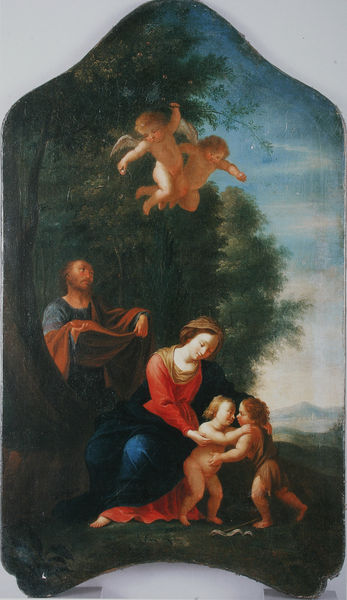
Titel: Ruhe auf der Flucht
Künstler: (Anonym) Deutsch
Standort: Mainz
Institution: Landesmuseum
Schlagwörter: baum, berg, blau, blätter, flügel, gemälde, gruppe, himmel, laub, mann, nackt, schatten, wolken, bäume, fluss, grün, himmerl, landschaft, ocker, see, teich, äste, abend, ausschnitt, braun, frau, grau, haar, hell, hintergrund, holz, kleid, licht, orange, schwarz, weiss, rot, tuch, wiese, malerei, bart, arme, barock, bibel, inkarnat, johannes, täufer, vollbart, erde, horizont, hügel, natur, stamm, kirche, sonne, boden, gewand, haare, tücher, decke, eltern, familie, gewänder, kind, mutter, vater, rosa, wald, fliegen, genre, kinder, engel, putto, schürze, füße, umarmung, bogen, italien, man, haltung, fahne, knaben, berge, farben, gebirge, sonnenuntergang, landschaftsmalerei, baby, banner, tafel, spielen, dekolleté, flucht, waldrand, foto, photographie, spiel, umarmen, knabe, schweben, draußen, nakt, brett, gebogen, knien, stof, schlange, treffen, wld, tizian, altar, photo, christus, jesus, christlich, sage, lokalfarben, fresko, freien, heilig, putten, maria, madonna, putti, sakral, glück, altarbild, josef, joseph, spielzeug, speck, armor, geburt, got, heilige familie, johannes der täufer, deesis, hügek, altarretabel, christliche kunst, auffangen, frau mann, kümmern, bäue, christus und johannes, johannes baptista, bert